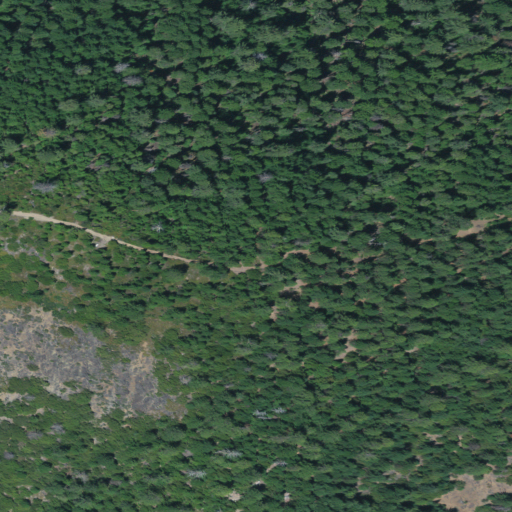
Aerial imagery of mountain in Oregon named Pennington Butte containing evergreen forest and shrub